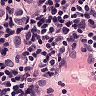
Metastatic tissue present: yes